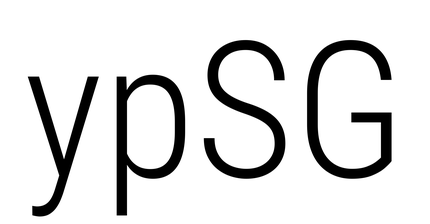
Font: Roboto_Condensed_Light